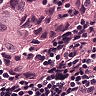
Metastatic tissue present: yes